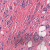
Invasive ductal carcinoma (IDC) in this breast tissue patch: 1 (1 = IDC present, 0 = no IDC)